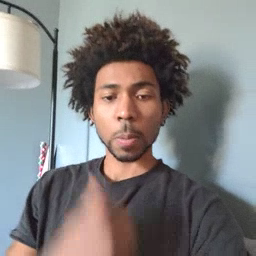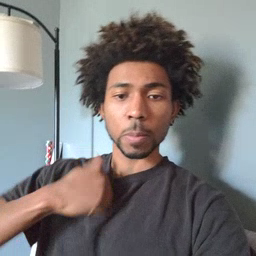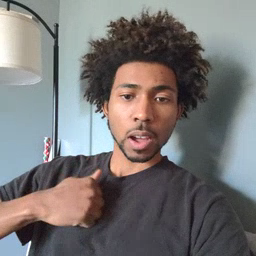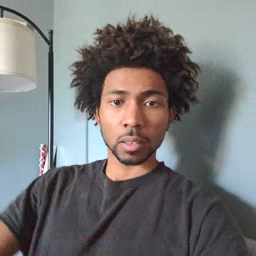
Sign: bath